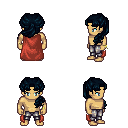
a pixel art fantasy rpg character, male body template, human, tanned skin, maroon cape, metal pants, raven princess hairstyle, bracelets, four views (front, back, left, right), 2x2 character sprite sheet, small pixel art, hard edges, no anti-aliasing